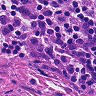
Metastatic tissue present: no